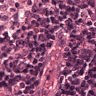
Metastatic tissue present: no